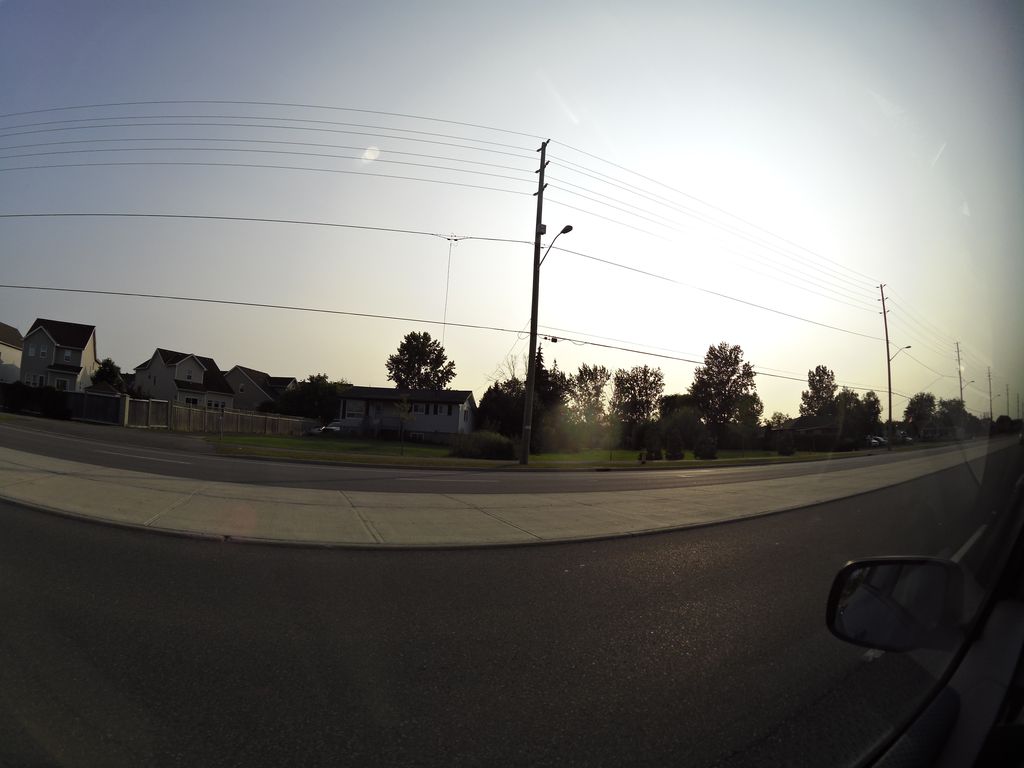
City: ottawa-gatineau